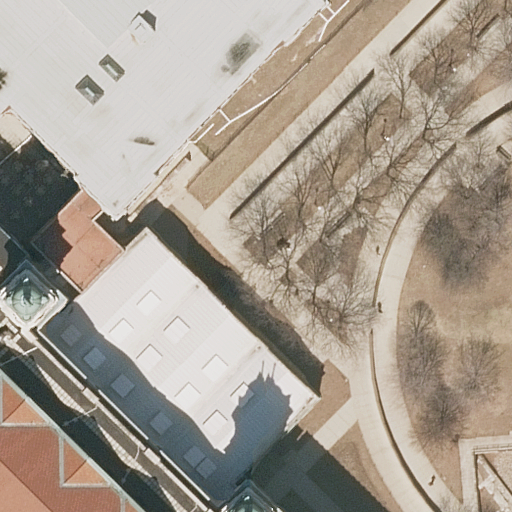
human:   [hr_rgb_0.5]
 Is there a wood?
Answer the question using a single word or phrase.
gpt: yes

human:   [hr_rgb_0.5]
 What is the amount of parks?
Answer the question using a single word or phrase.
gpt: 2

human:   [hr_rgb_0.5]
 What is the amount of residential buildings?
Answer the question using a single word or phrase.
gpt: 2

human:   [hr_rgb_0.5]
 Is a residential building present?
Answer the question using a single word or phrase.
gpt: yes

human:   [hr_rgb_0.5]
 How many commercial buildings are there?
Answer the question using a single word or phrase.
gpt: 0

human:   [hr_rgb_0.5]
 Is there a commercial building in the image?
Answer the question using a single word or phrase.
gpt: no

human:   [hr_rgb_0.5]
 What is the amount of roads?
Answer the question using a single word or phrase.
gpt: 11

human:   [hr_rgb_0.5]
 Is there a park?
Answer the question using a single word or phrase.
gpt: yes

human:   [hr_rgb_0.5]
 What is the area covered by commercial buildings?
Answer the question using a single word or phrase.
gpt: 0m2

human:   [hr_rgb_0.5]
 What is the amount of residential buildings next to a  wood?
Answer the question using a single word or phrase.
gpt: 2

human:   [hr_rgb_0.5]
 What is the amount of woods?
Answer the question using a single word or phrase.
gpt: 4

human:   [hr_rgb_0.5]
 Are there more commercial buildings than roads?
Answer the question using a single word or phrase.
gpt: no

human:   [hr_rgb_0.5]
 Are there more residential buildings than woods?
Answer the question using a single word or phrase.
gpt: no

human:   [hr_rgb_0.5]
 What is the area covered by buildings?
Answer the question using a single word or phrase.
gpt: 4975m2

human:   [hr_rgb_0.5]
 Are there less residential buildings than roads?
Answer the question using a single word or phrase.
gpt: yes

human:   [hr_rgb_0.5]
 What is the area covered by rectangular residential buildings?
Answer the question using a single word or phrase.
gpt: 0m2

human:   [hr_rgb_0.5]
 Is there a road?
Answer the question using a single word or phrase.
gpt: yes

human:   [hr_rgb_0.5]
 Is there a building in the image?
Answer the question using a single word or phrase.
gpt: yes

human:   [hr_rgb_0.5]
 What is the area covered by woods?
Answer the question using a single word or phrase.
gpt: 756m2

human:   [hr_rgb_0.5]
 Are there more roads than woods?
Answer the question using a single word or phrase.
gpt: yes

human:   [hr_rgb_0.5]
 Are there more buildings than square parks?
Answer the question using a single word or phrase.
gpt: yes

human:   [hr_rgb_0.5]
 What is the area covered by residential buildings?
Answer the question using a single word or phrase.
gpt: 4975m2

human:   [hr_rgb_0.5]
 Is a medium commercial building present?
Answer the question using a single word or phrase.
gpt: no

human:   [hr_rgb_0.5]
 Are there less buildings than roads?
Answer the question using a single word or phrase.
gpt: yes

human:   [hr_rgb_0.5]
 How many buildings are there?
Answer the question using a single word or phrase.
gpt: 2

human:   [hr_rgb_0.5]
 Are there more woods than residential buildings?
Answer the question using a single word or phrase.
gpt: yes

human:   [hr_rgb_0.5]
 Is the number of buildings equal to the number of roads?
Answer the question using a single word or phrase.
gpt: no

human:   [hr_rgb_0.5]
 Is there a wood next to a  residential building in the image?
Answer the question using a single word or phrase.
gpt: yes

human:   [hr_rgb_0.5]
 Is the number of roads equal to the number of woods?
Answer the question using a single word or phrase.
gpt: no

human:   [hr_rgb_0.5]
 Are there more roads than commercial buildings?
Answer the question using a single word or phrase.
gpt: yes

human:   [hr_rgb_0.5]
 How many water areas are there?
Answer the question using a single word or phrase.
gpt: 0

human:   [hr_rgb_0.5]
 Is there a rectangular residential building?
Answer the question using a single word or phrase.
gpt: no

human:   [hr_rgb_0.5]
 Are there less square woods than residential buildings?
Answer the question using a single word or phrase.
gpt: yes

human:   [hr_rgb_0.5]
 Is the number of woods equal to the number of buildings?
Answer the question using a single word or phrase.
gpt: no

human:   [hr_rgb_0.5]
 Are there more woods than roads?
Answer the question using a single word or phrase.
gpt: no

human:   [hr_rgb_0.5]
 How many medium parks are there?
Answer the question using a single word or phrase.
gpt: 0

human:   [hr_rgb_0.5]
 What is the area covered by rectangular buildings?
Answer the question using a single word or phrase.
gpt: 0m2

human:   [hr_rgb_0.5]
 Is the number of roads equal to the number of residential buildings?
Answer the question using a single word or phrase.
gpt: no

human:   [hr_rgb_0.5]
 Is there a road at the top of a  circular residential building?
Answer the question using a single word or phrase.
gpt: no

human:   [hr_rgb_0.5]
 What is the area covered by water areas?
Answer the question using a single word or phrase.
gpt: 0m2

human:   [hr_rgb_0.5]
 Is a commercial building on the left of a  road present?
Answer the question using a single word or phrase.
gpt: no

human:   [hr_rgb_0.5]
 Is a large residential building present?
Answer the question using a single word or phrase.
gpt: yes

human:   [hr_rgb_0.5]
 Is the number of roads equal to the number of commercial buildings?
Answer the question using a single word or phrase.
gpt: no

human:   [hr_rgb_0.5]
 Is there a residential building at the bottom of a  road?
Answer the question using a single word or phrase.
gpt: yes

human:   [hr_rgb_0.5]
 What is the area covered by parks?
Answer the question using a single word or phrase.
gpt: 15517m2

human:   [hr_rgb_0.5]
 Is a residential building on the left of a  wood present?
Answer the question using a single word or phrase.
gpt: yes

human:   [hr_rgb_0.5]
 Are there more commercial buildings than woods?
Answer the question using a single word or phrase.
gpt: no

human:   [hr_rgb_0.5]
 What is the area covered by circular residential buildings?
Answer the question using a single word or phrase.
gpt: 0m2

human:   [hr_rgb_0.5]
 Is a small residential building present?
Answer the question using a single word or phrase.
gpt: no

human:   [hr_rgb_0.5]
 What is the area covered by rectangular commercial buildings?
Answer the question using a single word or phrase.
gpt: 0m2

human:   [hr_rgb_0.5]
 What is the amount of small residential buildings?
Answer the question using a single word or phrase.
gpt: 0

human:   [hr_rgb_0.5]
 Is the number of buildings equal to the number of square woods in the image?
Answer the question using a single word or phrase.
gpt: no

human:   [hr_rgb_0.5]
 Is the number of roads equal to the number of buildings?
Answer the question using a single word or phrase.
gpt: no

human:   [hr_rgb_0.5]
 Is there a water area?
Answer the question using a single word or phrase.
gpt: no

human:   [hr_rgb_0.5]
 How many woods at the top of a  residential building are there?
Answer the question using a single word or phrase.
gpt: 4

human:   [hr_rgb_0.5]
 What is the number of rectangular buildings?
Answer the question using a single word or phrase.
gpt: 0

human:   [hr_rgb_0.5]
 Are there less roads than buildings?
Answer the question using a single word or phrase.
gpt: no

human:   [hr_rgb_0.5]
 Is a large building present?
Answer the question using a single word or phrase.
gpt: yes

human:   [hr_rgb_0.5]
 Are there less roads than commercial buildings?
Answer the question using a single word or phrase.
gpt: no

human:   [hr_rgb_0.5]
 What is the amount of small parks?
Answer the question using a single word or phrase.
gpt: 0

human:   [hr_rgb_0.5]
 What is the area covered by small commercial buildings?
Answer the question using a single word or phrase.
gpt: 0m2

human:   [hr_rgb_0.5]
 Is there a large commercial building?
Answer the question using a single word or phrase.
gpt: no

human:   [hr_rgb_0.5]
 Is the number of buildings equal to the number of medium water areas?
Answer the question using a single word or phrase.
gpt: no

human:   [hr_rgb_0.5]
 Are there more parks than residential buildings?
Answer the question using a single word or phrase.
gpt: no